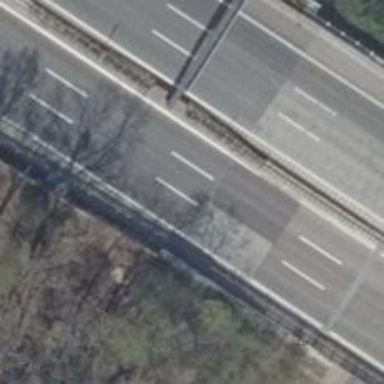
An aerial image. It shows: Asphalt motorway.